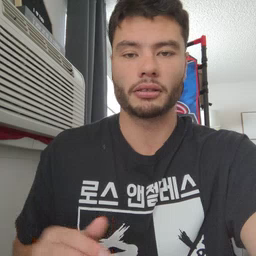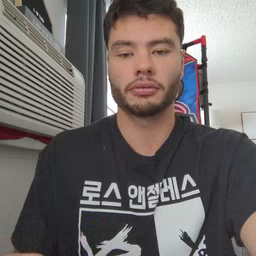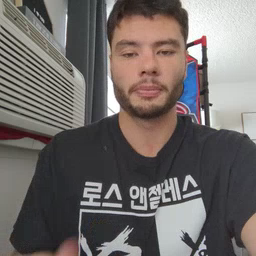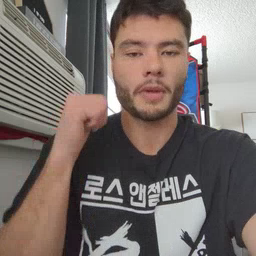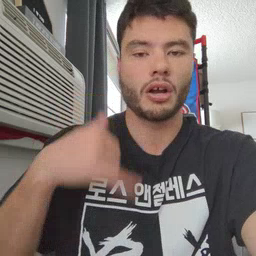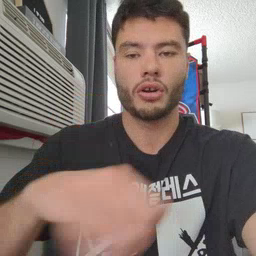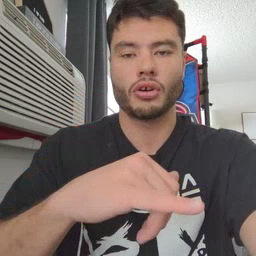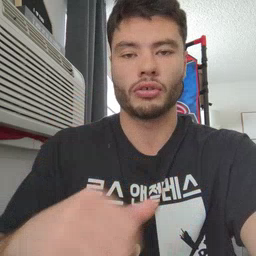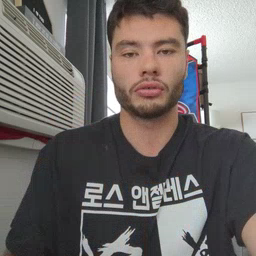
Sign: backyard